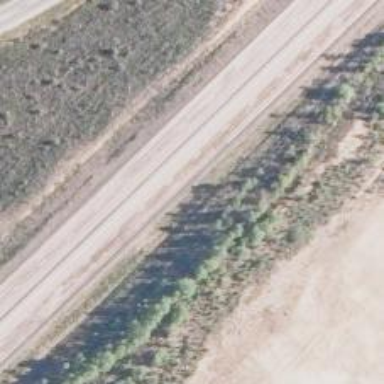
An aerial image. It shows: This is trunk highway with motorroad.